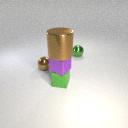
small green rubber cube below small purple metal cube